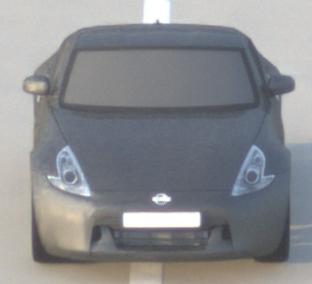
Make: Nissan
Model: 370Z Coupé
Detailed model: 370Z (Z34) Coupé
Model produced from: 2009/12
Model produced until: 2013/03
Doors: 3
Color: gray
Road condition: dry road
Daytime: sunrise or sunset
Contrast: low contrast